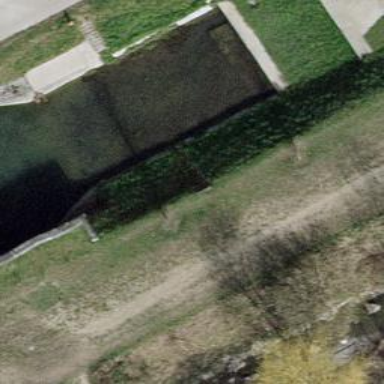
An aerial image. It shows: Concrete steps.